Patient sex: F
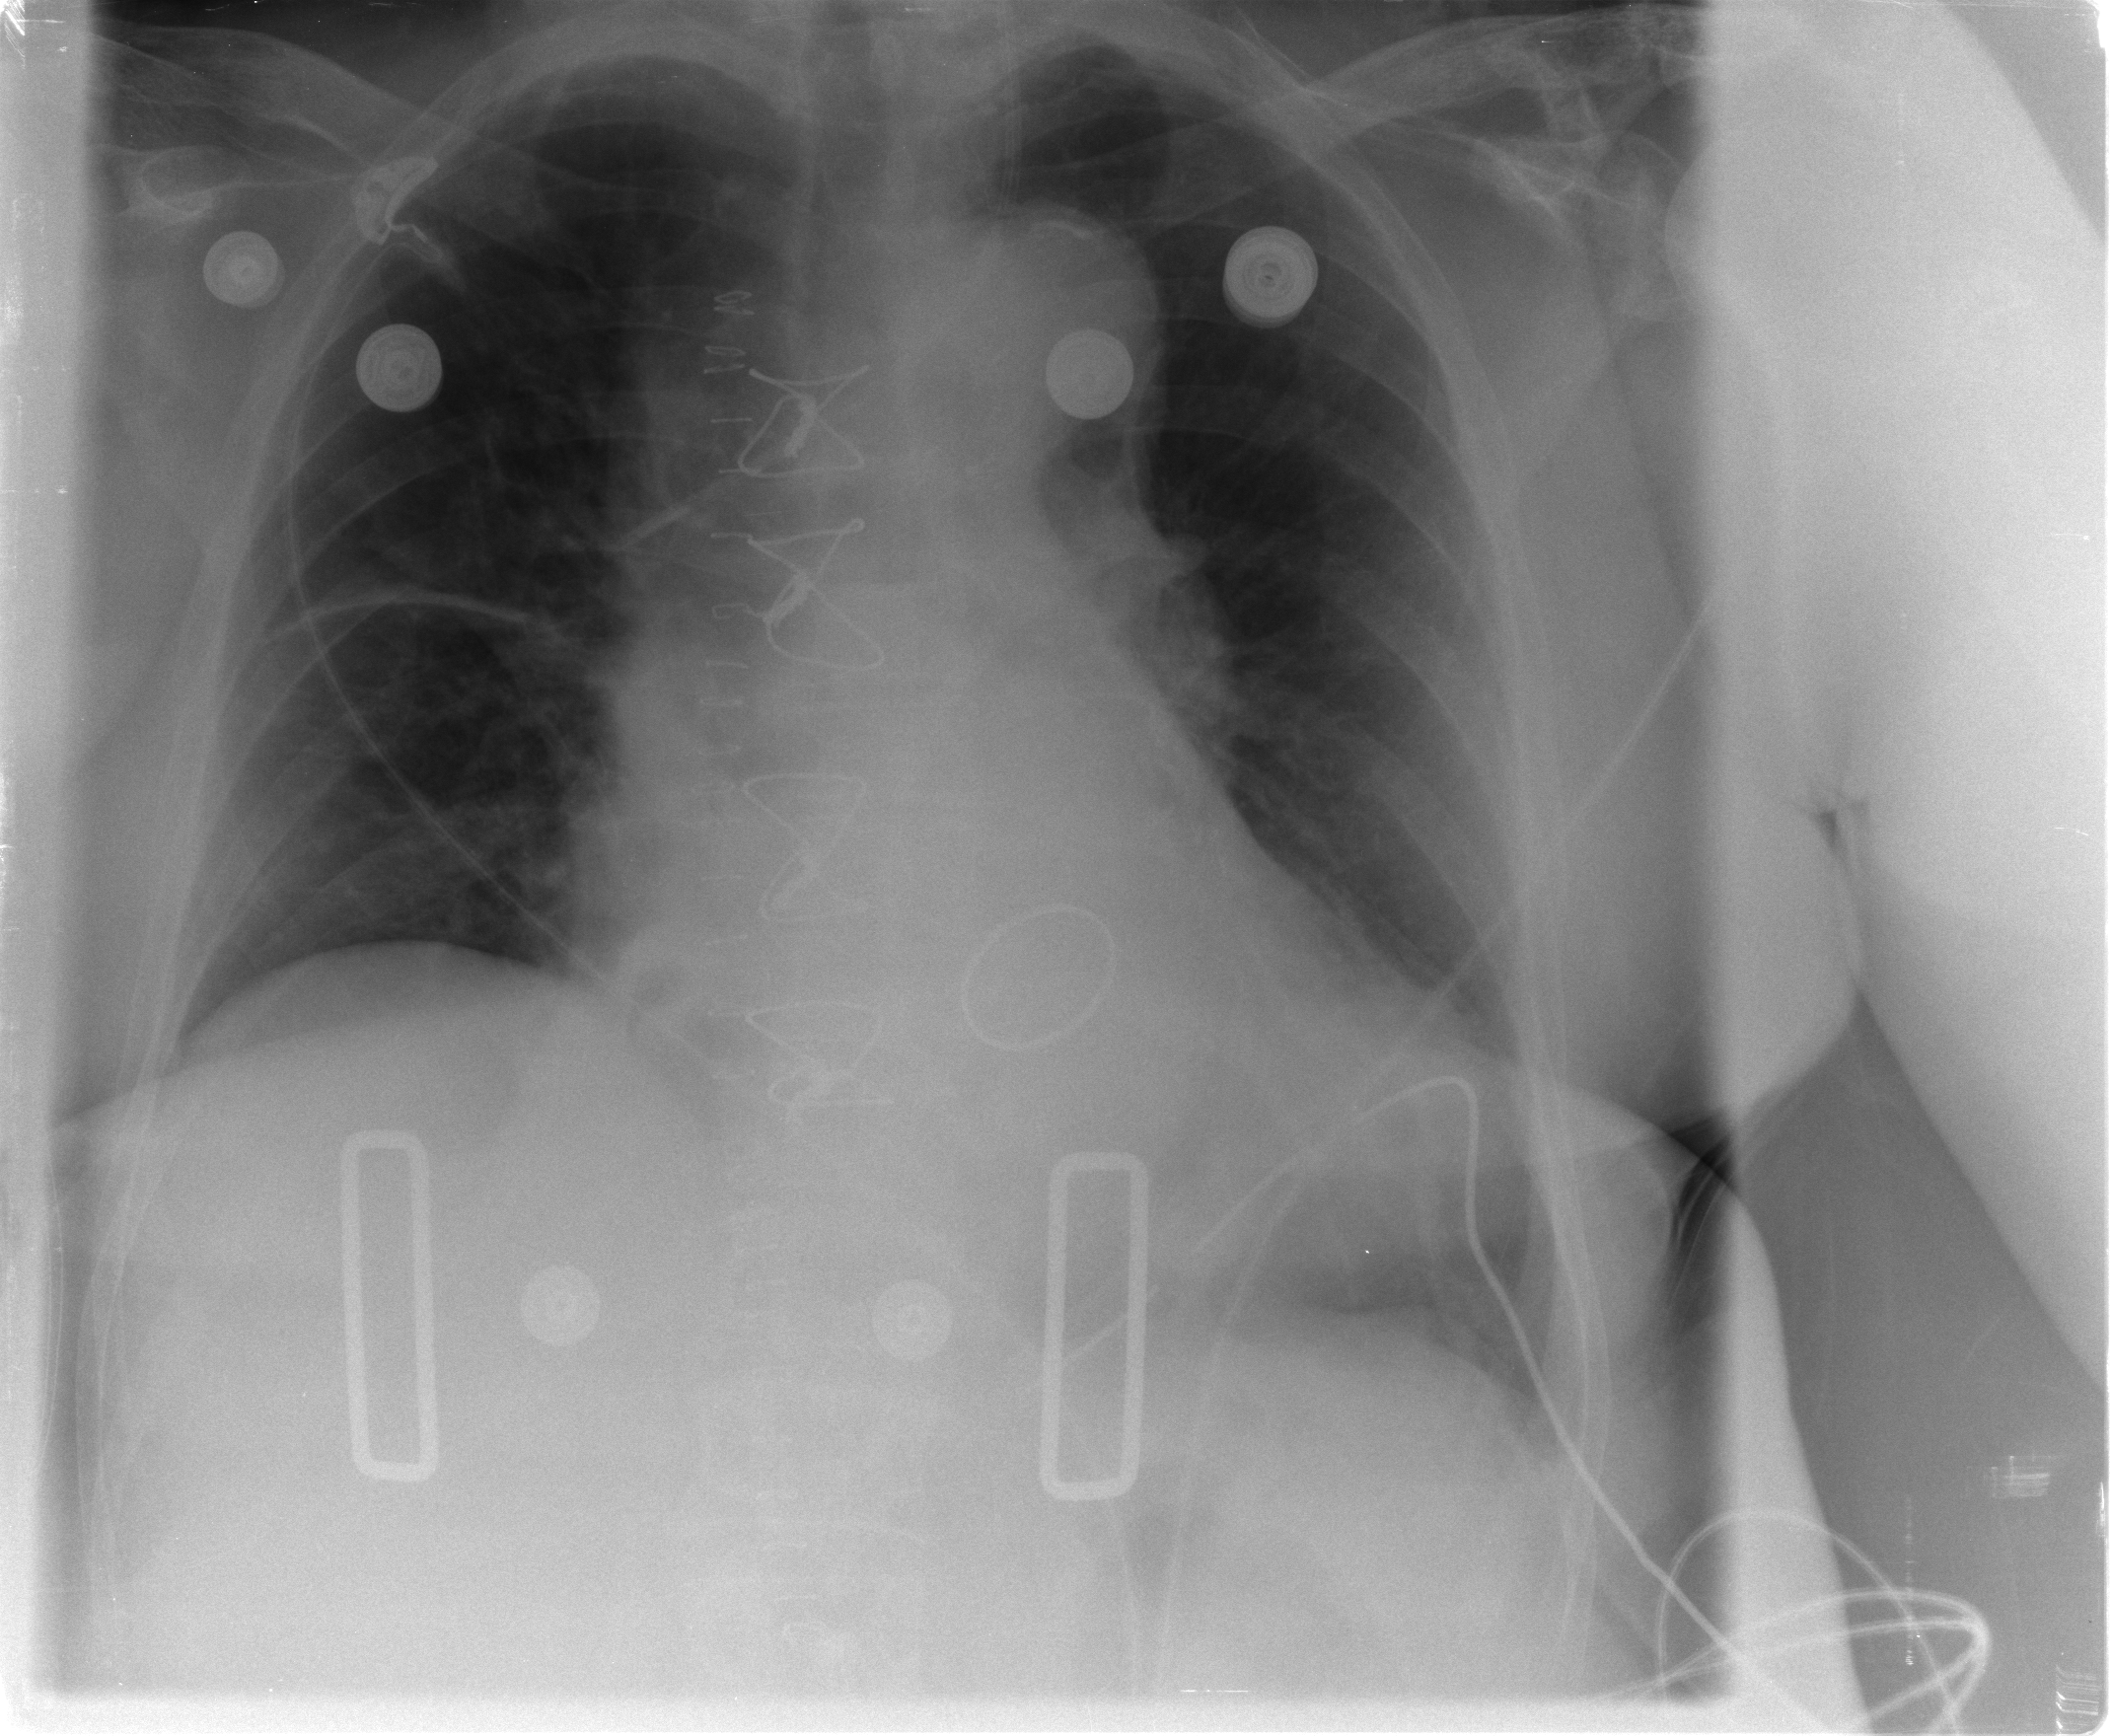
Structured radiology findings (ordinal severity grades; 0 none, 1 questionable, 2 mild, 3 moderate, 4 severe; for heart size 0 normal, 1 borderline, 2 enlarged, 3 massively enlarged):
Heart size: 0
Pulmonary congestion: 0
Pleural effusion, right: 0
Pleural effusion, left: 0
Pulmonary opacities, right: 0
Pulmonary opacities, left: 0
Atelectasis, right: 2
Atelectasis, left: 0